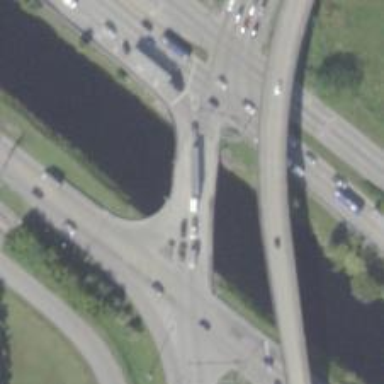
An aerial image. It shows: Trunk_link highway on bridge.